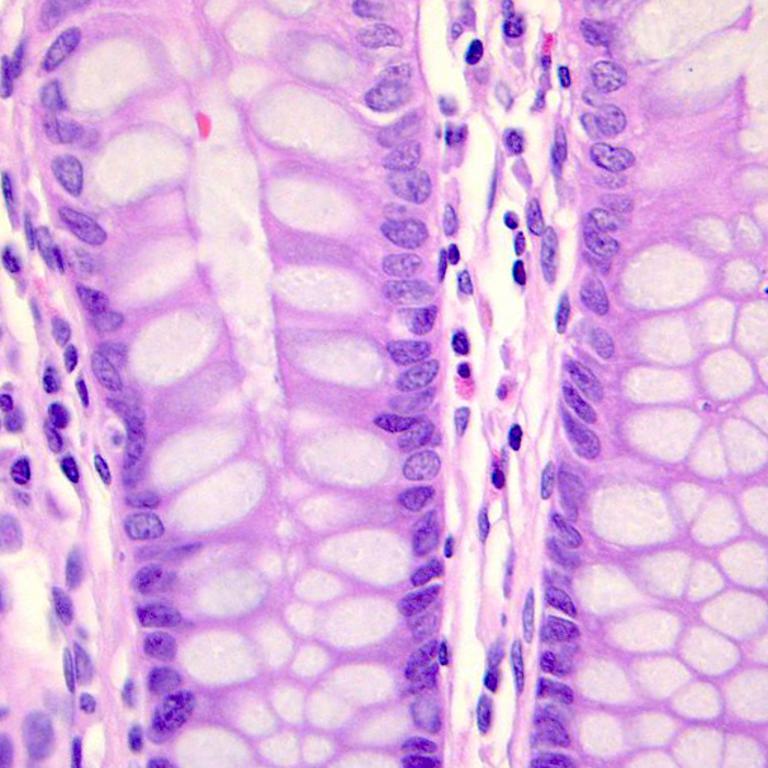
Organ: colon
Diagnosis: benign